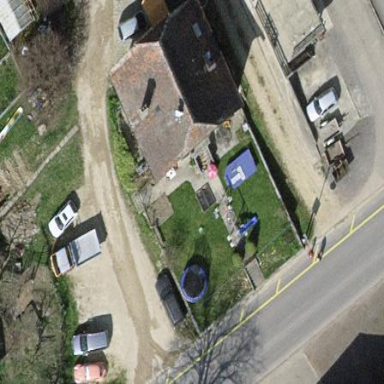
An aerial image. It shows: Simple and straightforward house.